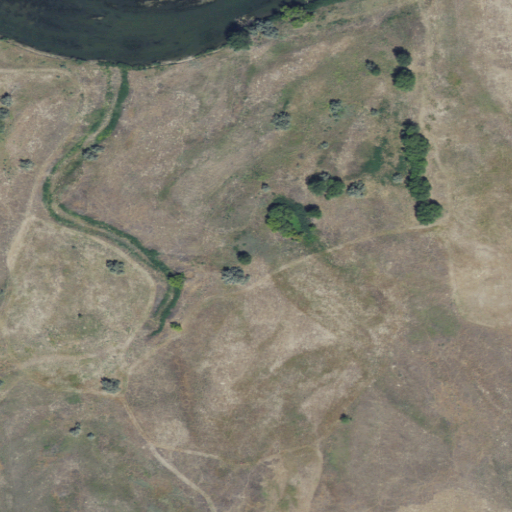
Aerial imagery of island in Oregon named Patch Island containing cultivated crops, grassland, and open water